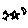
Label: star